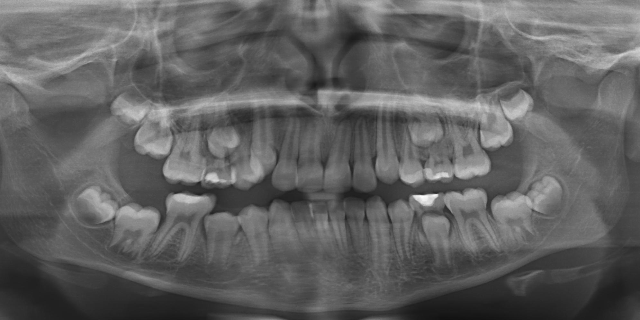
adult